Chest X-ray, AP view. Patient: 41 years old, sex F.
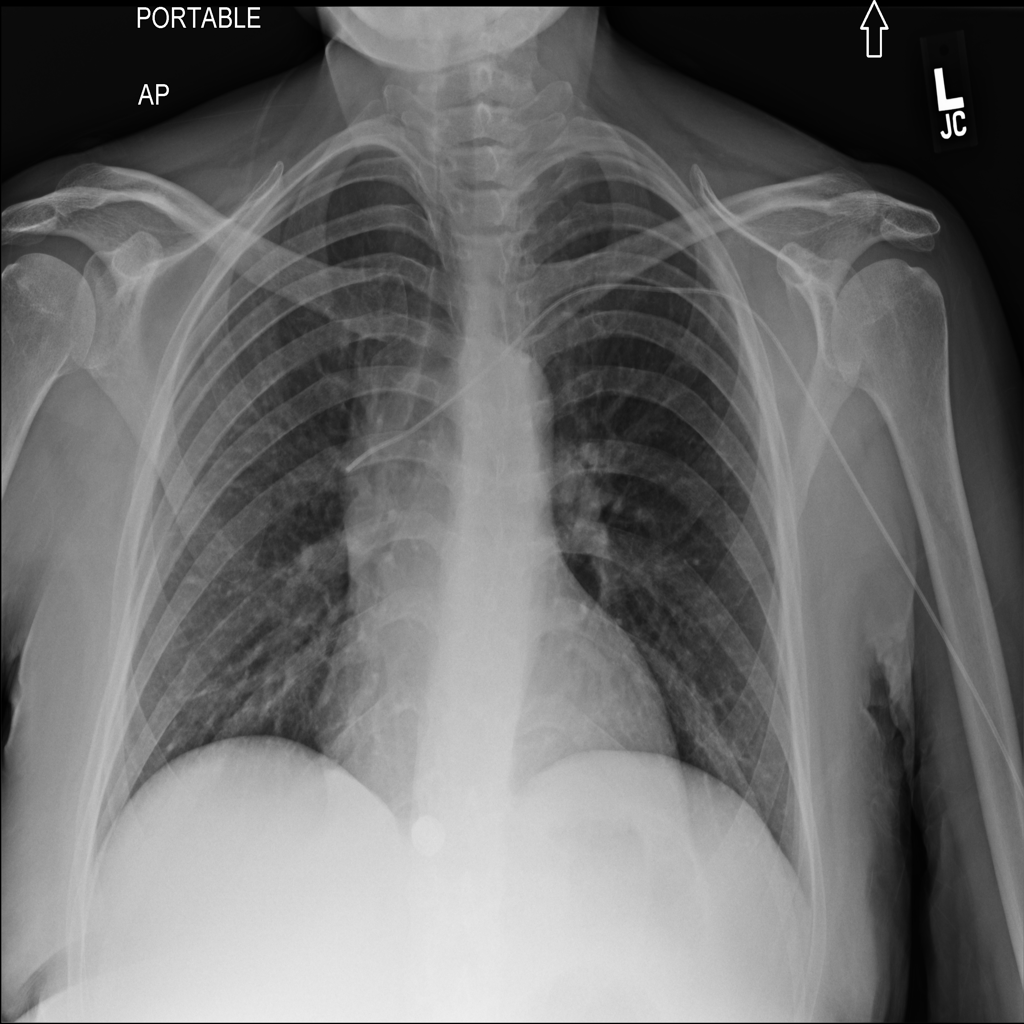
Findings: No Finding